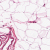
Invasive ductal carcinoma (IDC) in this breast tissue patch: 0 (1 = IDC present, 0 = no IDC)